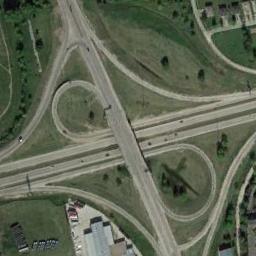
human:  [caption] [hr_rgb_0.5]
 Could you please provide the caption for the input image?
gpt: The clover-leaf overpasses over the roads on the lawn and some buildings are next to the overpass .

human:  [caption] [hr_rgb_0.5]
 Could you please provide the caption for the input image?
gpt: An overpass is curved into the silhouette of a water drop .

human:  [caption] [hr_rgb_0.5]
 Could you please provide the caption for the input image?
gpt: Several buildings of different shapes are beside the overpass .

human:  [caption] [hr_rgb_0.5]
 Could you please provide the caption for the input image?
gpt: The overpass is next to the grass and some trees .

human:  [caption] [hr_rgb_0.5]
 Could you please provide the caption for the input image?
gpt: There are green meadows and some buildings beside the overpass .